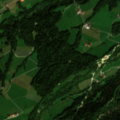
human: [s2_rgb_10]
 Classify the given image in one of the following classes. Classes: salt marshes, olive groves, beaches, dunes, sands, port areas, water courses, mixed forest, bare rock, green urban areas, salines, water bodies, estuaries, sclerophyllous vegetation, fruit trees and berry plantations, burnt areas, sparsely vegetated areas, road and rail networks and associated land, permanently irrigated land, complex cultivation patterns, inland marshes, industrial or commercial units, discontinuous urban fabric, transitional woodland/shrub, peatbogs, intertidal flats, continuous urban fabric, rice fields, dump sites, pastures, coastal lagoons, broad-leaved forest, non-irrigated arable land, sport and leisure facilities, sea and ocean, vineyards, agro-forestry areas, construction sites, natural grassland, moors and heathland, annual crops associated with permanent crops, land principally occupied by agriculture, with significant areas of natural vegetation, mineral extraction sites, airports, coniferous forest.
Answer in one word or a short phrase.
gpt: complex cultivation patterns, land principally occupied by agriculture, with significant areas of natural vegetation, coniferous forest